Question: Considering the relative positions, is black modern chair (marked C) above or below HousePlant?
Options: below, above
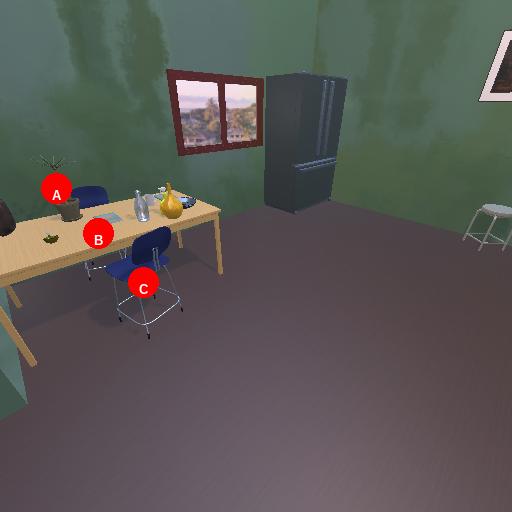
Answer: below